Question: I'm trying to figure out what's going on in the javascript of Google's live page preview.
<URL>
<URL> for the "latest demo"
If you search on google, the results come up on page via live search. Then, if you mouseover one of the magnifying glasses in your result set, a number of things happen.
1. the mousover event for the magnifying glass fires
2. this calls an (as of yet) unknown function with unknown parameters
3. the function makes a cross-site call to google's image results query server
4. those results are stored in google's VS class memory 'google.vs.ha'
I've copied the code from google's library and run it through an un-minifier so it's slightly more readable. I've also installed breakpoints in the code through firebug so I can inspect the dom & memory space before during and after I load the page.
My end goal is to be able to replicate the 'mousover' event in code by calling the same function that is called - but - I'm stuck in trying to find the right function. (i'm sure it involves 'google.vs.Ga(a, b, c)' but I'm just not quite there yet.
I know this is pretty much the craziest obsession ever - but - I dunno. Maybe if you're also reading stack on a Sunday you understand :)
What function is being called "On Hover" that sends out the command to get the image requests?
EDIT:
There are a few upvotes on this so far tho I thought I'd add a bit more background to anyone wanting to catch up in firebug, you can follow what's happening in javascript at any time.

Is a picture of what google looks like "in memory" you can look at all of the functions and calls and the current state of variables.
You can also actually access and call those variables by putting links in your bookmarks bar. for example 'javascript:alert(google.base_href)' after a search will tell you the URL you're at... and it gets way more exciting from there.
a huge thanks to Matt who managed to crack this in one go :)
'''
<a href="javascript:
(function(){
var all_divs = document.getElementsByTagName('div');
for (i=0;i < all_divs.length; i++) {
if (all_divs[i].className == 'vsc') {
google.vs.ea(all_divs[i]);
}
}
})();">test all vsc</a>
'''
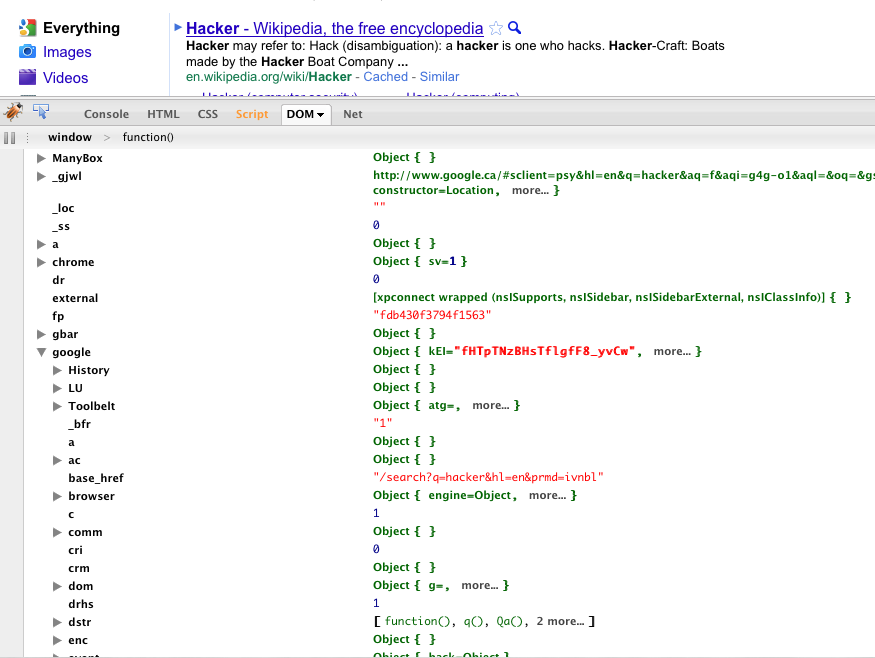
Answer: My approach: I ran a profiler and hovered over the results as many times as possible (to hopefully make the function stand out in the profiler results)
The preview function seems to be 'google.vs.P'
It is called with the following arguments:
- - 'google.vs.ha'
The second argument is computed by 'google.vs.ea', which takes a DOM element as its parameter.
I assume that, since it takes the element as its only parameter, this is probably the function called on hover.
So the hover listener probably looks something like this:
'''
document.addEventListener('mouseover', function (event) {
if (/vsc/.test(event.target.className)) {
console.log('preview!');
google.vs.ea(event.target);
}
}, false);
'''
## Explanation
As requested below, here's a bit more info
I ran the profiler that ships with Webkit Inspector in Chromium. After hovering the results several times, the profiler results looked like this:
<URL>
As you can see, the functions did in fact reach near the top.
So after that, I decided to overload 'google.vs.P' and 'google.vs.ea' to just print the arguments that were sent to them:
<URL>
As you can see in the screenshot .. looking at the arguments, the relationship between the two functions becomes a bit more clear. (But, of course, there's still plenty of digging to be done down that rabbit hole..)
Hope this helps.